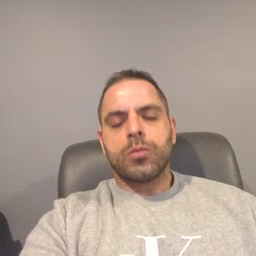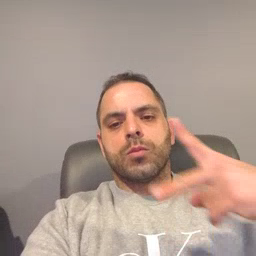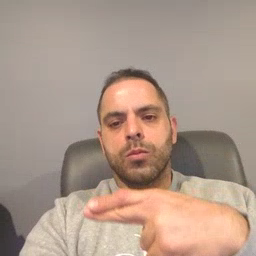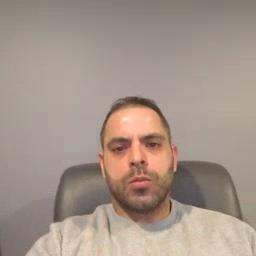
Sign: cut